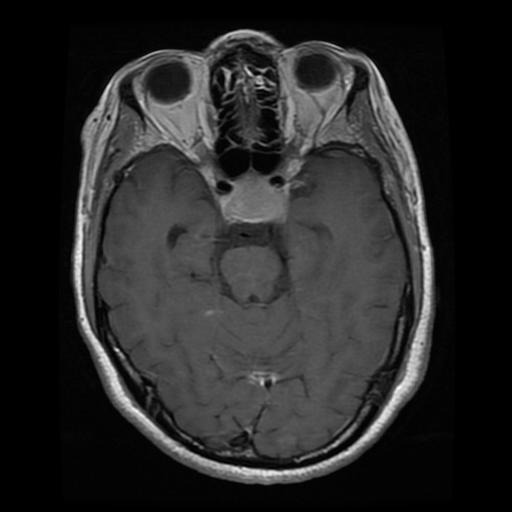
Label: pituitary